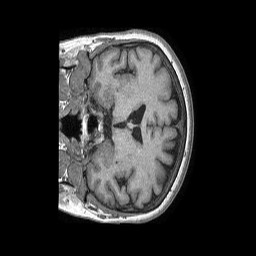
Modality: T1w
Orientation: coronal
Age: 60
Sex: female
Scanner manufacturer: philips
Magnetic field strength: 1.5 T
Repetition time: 0.007814 s
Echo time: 0.003643 s